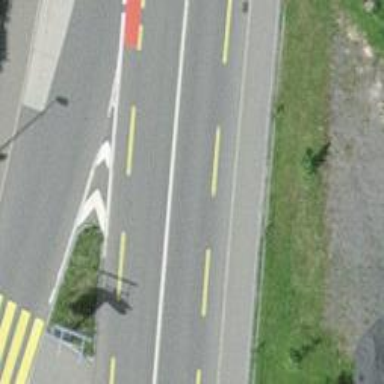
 with designated cycle lane on both sides."